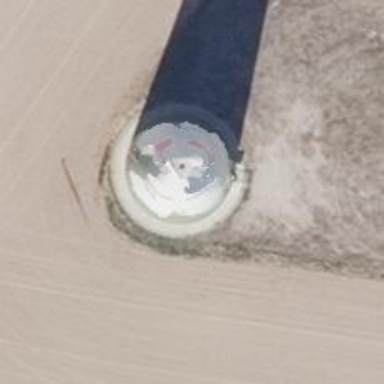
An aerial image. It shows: Wind generator powered by horizontal-axis wind turbine.